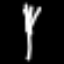
Label: fork